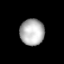
Tissue: lung
Cell type: Endothelial cells
Senescence score: 0.6113
Nuclear area (px): 627
Mean DAPI intensity: 179.568